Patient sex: F
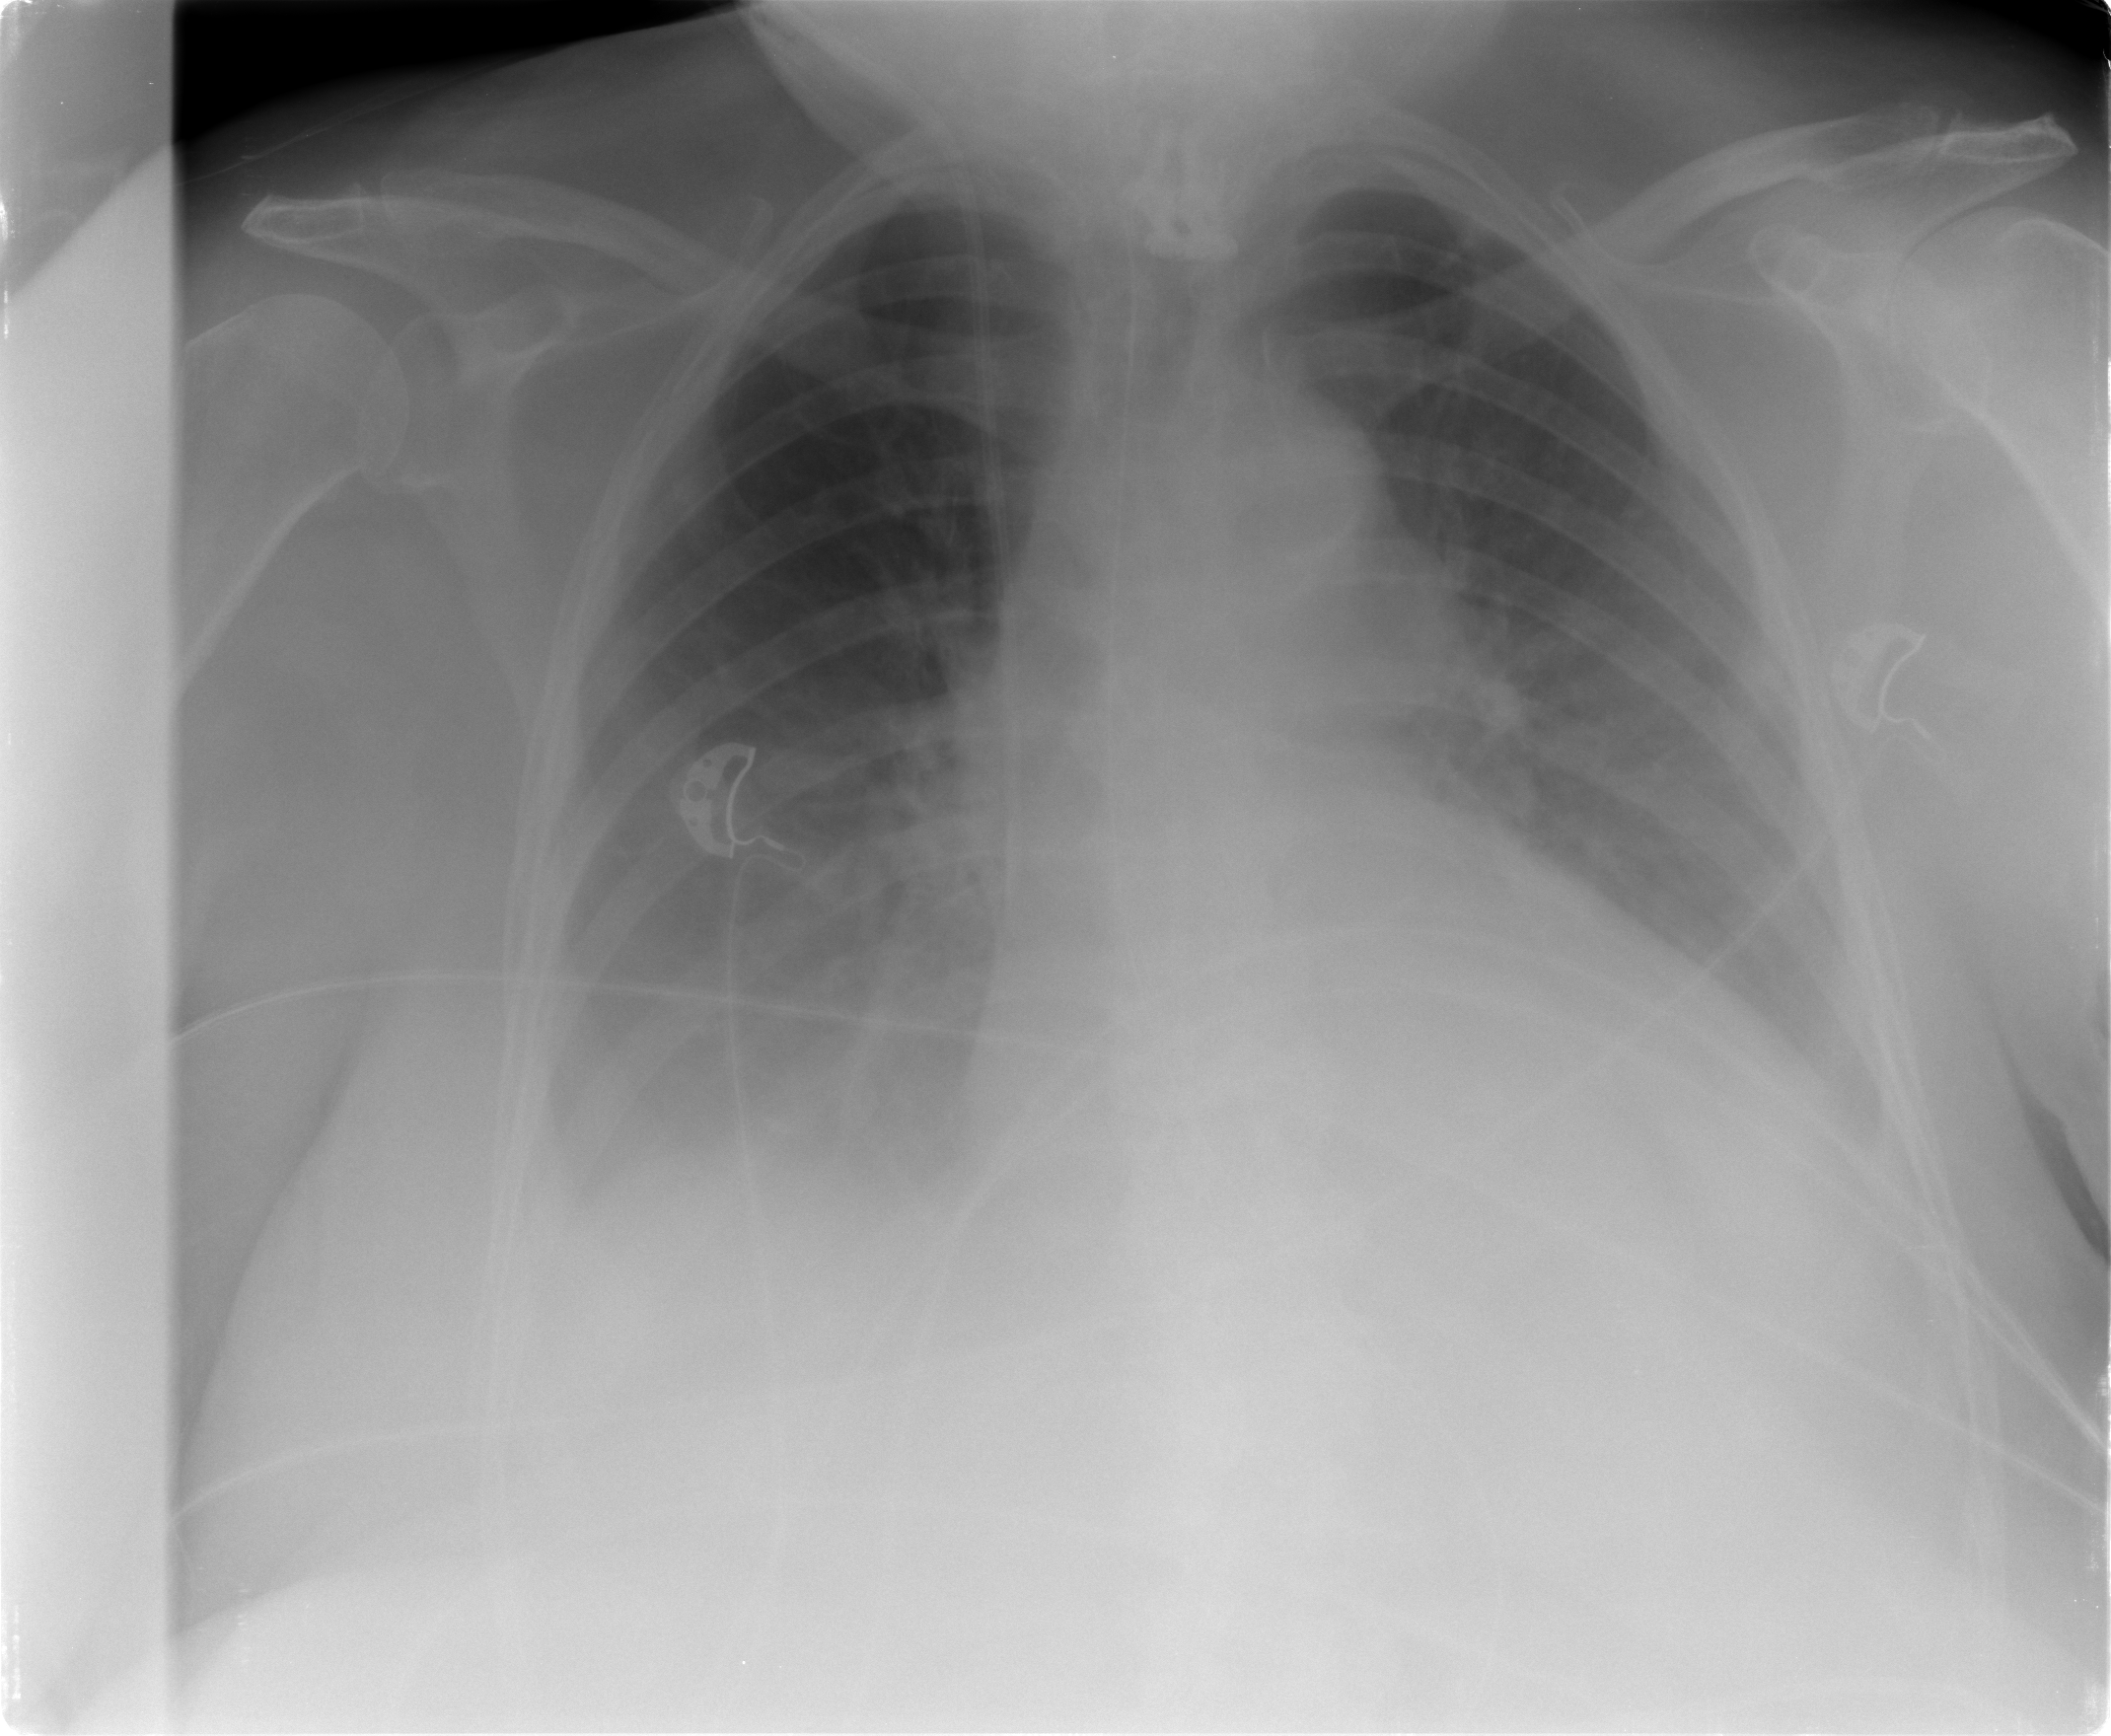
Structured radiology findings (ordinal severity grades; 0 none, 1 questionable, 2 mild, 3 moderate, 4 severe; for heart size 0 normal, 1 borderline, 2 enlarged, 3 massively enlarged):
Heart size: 2
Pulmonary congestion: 2
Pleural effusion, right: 2
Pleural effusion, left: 2
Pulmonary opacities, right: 0
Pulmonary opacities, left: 0
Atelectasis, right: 2
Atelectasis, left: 2